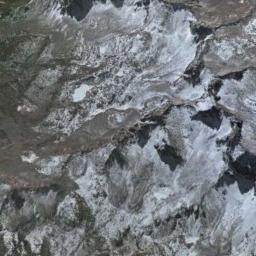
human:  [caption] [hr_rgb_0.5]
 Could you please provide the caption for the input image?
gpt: The snowberg is covered with snow and ice .

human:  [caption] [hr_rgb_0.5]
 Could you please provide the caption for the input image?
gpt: White snow and brown bare ground intersect on the snow mountain .

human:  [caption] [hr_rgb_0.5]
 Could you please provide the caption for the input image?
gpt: The snow berg is consist of bare land and white snow .

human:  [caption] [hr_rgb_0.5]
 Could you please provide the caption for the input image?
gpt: There is snow on the part of the snowberg .

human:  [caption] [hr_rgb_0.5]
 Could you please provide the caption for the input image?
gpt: There are much snow and some bare land on the snowberg .